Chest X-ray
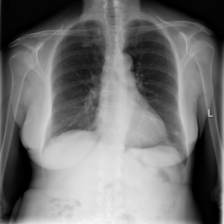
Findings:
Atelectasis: positive
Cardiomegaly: negative
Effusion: negative
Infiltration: positive
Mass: negative
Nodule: negative
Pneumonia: negative
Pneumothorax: negative
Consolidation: negative
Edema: negative
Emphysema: negative
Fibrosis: negative
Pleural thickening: negative
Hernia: negative